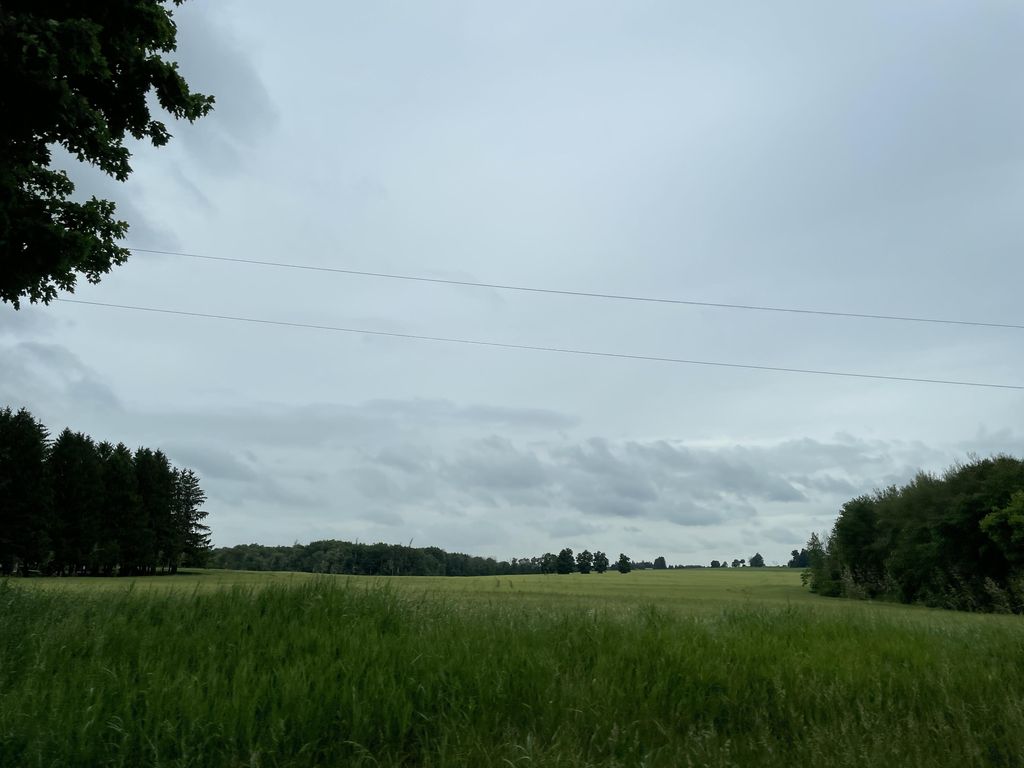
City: kitchener-waterloo